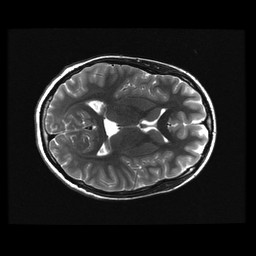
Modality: T2w
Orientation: axial
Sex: female
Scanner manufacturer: ge
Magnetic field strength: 3 T
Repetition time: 5 s
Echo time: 0.101 s